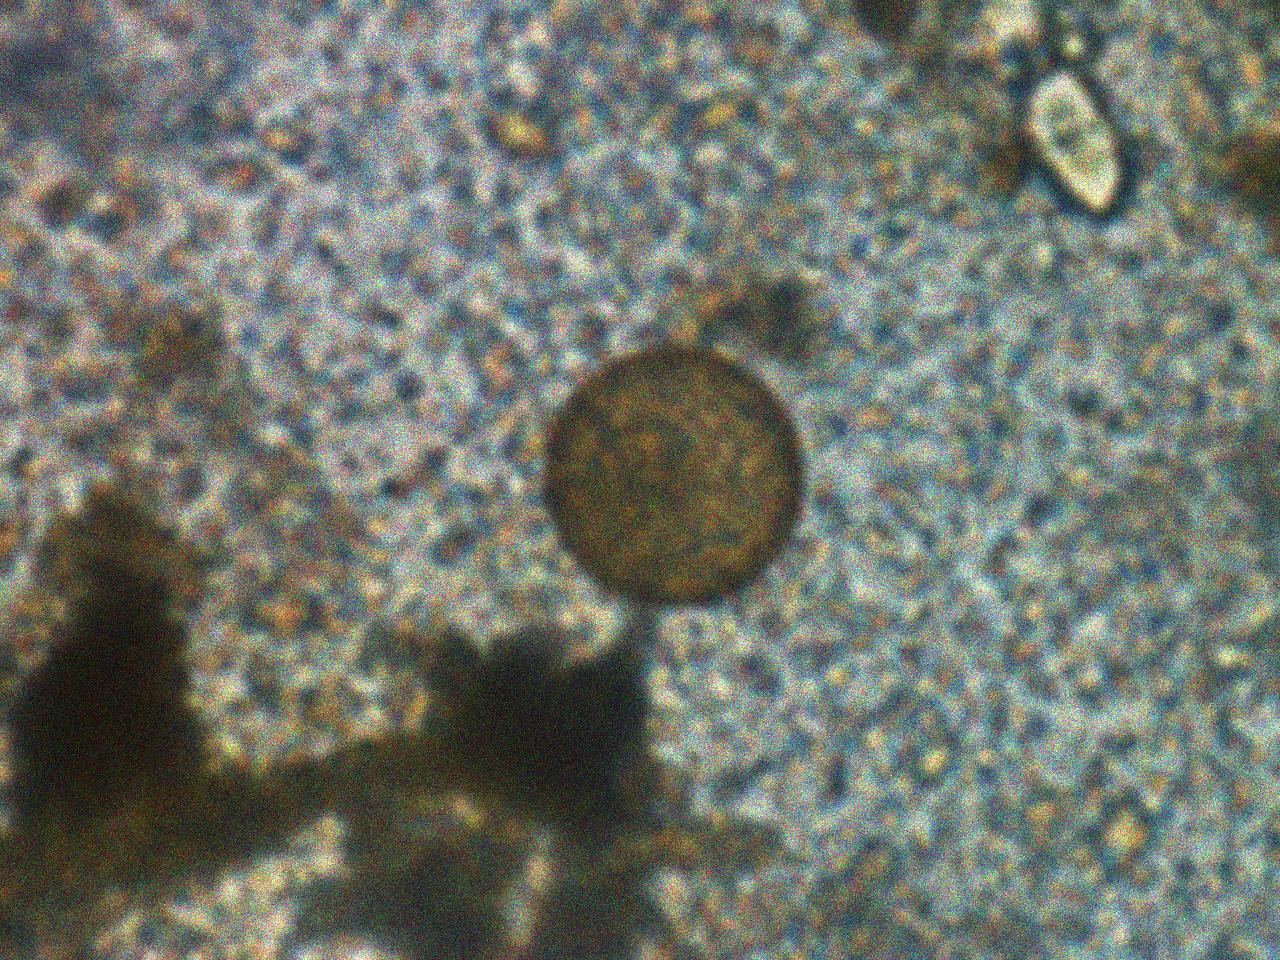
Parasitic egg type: Hymenolepis diminuta